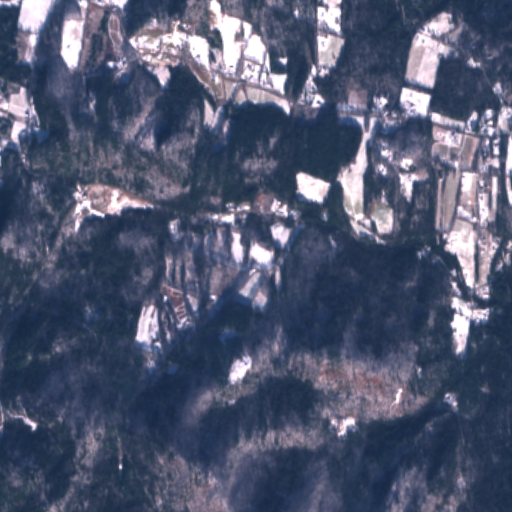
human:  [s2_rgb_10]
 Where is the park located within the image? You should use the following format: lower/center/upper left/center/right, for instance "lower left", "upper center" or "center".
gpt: The park is located in the lower right of the image.
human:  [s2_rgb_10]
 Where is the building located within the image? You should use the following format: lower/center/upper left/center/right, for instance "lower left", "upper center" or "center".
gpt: The building is located in the upper right of the image.
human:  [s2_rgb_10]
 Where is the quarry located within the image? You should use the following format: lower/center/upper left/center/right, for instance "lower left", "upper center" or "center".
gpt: There is no quarry in the image.